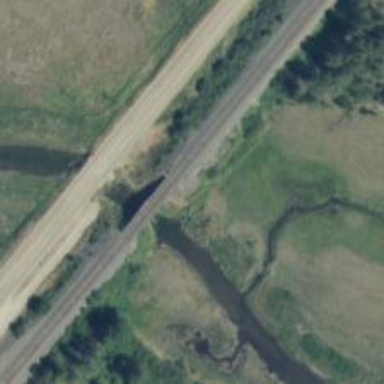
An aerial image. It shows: Viaduct bridge over railway tracks.